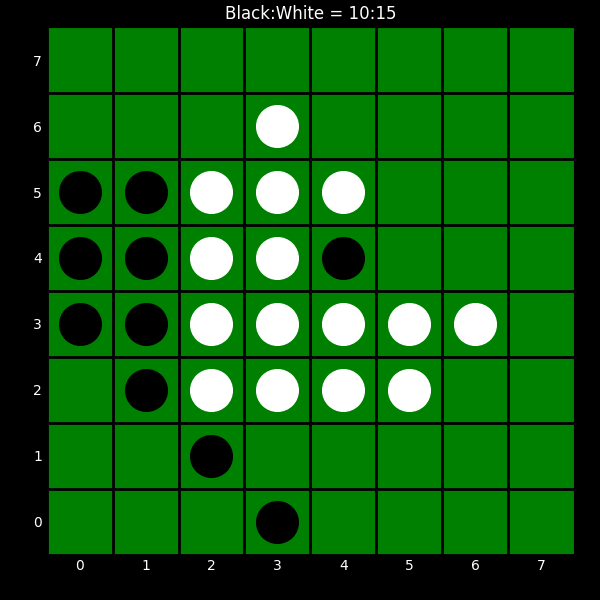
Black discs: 10
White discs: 15